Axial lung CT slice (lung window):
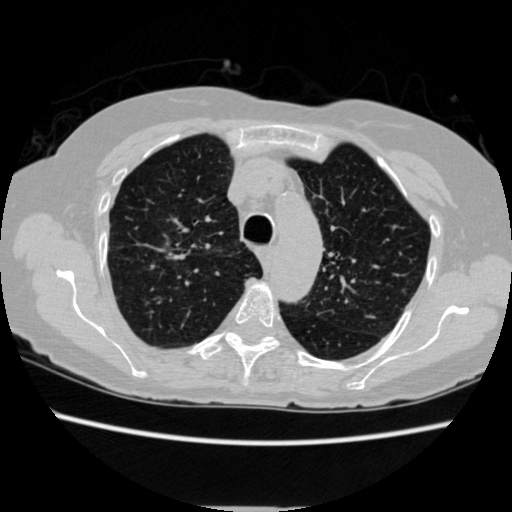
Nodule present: no